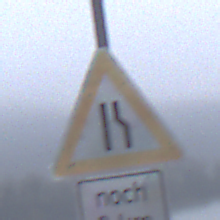
Verkehrszeichen: EinseitigVerengteFahrbahnRechts
Zusatzzeichen unten: LaengeEinerStrecke4
Umgebung: Outdoor, Suburban
Tageszeit: MorningAfternoon
Wetter: Overcast
Licht: Natural
Jahreszeit: NotSpecified
Kontrast: LowContrast